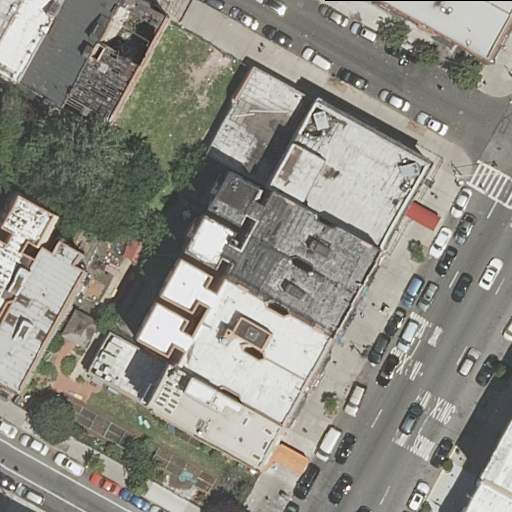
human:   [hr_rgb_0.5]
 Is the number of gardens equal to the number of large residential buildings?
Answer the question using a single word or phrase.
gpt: yes

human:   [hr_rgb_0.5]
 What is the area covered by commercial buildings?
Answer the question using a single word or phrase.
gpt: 0m2

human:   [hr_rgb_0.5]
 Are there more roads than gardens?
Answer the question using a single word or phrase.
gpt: yes

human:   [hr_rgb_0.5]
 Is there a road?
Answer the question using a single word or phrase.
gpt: yes

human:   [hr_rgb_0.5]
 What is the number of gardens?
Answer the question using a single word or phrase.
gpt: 1

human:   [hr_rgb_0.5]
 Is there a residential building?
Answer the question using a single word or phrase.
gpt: yes

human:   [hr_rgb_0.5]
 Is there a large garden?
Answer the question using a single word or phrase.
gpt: no

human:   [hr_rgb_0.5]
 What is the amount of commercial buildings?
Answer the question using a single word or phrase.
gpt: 0

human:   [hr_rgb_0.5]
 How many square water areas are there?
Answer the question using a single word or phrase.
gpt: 0

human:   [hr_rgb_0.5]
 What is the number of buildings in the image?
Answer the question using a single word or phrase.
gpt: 17

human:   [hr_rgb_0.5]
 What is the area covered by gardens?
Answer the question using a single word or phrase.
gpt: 0m2

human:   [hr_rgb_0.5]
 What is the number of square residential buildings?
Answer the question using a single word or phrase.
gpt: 0

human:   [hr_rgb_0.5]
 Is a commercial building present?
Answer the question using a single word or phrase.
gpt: no

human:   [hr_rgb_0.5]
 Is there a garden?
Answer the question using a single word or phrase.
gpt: yes

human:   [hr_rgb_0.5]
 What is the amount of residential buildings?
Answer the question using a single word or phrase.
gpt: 17

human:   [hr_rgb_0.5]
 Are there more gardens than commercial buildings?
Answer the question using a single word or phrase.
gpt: yes

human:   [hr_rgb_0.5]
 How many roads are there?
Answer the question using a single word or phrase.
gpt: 3

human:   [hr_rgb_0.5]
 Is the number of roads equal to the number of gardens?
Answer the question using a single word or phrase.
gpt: no

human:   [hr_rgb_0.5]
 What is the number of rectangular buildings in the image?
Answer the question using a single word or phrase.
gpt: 8

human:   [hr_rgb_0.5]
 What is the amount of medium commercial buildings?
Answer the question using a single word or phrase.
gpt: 0

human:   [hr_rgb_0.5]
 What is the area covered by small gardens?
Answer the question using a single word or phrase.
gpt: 0m2

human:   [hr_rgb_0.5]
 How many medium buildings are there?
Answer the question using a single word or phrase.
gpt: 12

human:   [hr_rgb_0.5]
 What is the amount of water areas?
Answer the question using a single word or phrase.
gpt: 0

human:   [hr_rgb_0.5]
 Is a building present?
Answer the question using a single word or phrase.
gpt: yes

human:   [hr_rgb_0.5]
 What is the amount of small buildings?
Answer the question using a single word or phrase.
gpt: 4

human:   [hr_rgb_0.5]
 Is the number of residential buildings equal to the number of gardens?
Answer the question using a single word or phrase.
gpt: no

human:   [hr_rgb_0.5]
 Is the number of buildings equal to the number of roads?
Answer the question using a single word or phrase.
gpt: no

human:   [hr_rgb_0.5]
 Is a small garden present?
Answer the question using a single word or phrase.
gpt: yes

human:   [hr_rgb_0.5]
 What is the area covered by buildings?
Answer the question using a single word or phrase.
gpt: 3912m2

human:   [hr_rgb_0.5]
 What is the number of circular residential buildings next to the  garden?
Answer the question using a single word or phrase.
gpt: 0

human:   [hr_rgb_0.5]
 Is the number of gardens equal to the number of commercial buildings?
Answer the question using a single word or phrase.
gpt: no

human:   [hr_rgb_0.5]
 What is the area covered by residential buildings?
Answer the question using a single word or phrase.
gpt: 3912m2

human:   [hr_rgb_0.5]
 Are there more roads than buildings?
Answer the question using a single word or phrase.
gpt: no

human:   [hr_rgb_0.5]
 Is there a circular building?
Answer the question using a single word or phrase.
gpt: no

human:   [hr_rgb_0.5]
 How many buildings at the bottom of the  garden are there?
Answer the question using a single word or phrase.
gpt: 0

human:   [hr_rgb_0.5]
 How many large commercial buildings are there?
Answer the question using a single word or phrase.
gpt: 0

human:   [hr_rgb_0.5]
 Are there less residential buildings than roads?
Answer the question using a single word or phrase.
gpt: no

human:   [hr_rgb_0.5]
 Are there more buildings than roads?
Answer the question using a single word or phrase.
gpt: yes

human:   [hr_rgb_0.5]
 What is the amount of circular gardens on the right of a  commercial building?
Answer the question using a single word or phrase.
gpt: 0

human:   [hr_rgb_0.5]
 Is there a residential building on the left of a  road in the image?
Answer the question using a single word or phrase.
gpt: yes

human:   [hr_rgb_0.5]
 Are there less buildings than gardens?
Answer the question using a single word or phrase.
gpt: no

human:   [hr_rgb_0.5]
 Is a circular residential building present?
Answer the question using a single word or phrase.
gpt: no

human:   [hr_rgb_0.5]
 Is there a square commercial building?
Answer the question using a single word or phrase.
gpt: no

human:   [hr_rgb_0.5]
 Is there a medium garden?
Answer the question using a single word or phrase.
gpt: no

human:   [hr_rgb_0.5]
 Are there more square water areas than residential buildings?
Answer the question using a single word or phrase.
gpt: no

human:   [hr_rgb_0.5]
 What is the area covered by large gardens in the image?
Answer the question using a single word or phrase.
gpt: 0m2

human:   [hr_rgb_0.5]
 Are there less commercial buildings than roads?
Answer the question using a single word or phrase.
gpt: yes

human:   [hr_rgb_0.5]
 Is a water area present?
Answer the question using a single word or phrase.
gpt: no

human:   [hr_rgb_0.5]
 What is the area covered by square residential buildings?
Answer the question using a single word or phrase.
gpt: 0m2

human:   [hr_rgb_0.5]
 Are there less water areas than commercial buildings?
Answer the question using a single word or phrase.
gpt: no

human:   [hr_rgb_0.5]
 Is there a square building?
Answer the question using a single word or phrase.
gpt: no

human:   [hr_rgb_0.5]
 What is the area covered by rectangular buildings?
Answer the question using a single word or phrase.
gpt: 827m2

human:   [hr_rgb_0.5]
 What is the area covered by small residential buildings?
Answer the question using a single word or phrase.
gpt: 105m2

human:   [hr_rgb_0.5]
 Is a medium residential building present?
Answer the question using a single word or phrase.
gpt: yes

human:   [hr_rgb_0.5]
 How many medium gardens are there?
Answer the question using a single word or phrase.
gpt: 0

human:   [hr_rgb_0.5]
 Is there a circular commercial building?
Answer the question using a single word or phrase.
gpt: no

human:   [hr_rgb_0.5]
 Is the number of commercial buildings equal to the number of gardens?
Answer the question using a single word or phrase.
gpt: no

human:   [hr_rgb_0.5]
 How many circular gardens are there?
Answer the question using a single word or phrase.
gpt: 0

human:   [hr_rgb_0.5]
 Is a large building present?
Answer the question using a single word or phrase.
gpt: yes

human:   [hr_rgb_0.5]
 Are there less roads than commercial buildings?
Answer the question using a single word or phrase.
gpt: no

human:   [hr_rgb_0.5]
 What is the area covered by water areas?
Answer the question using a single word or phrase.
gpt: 0m2

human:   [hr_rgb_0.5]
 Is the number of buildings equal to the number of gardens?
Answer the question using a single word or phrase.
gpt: no

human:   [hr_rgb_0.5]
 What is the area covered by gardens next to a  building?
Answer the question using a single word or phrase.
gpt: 0m2

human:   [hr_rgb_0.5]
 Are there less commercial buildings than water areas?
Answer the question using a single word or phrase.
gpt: no